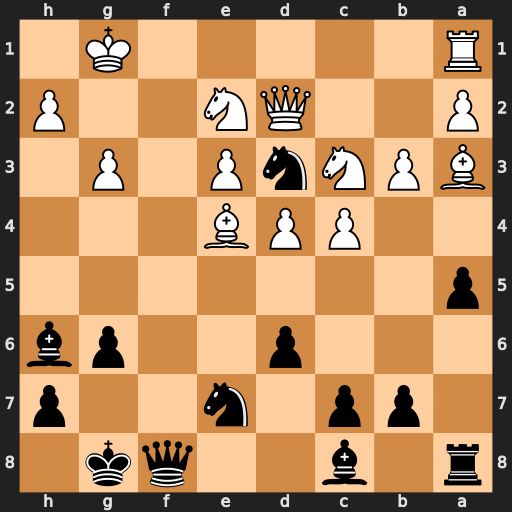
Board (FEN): r1b2qk1/1pp1n2p/3p2pb/p7/2PPB3/BPNnP1P1/P2QN2P/R5K1
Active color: b
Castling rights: -
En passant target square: -
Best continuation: Qf2+ Kh1 Bg4